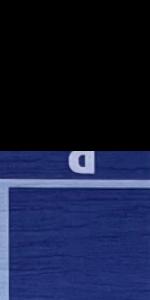
Label: Empty